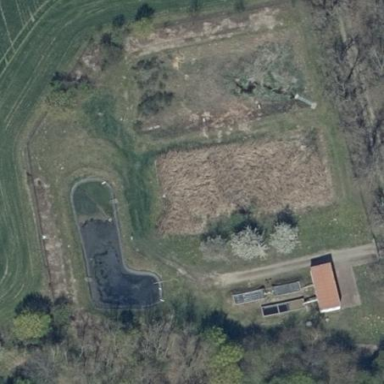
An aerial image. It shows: Wastewater plant.